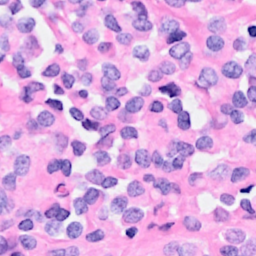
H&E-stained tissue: Breast